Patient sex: M
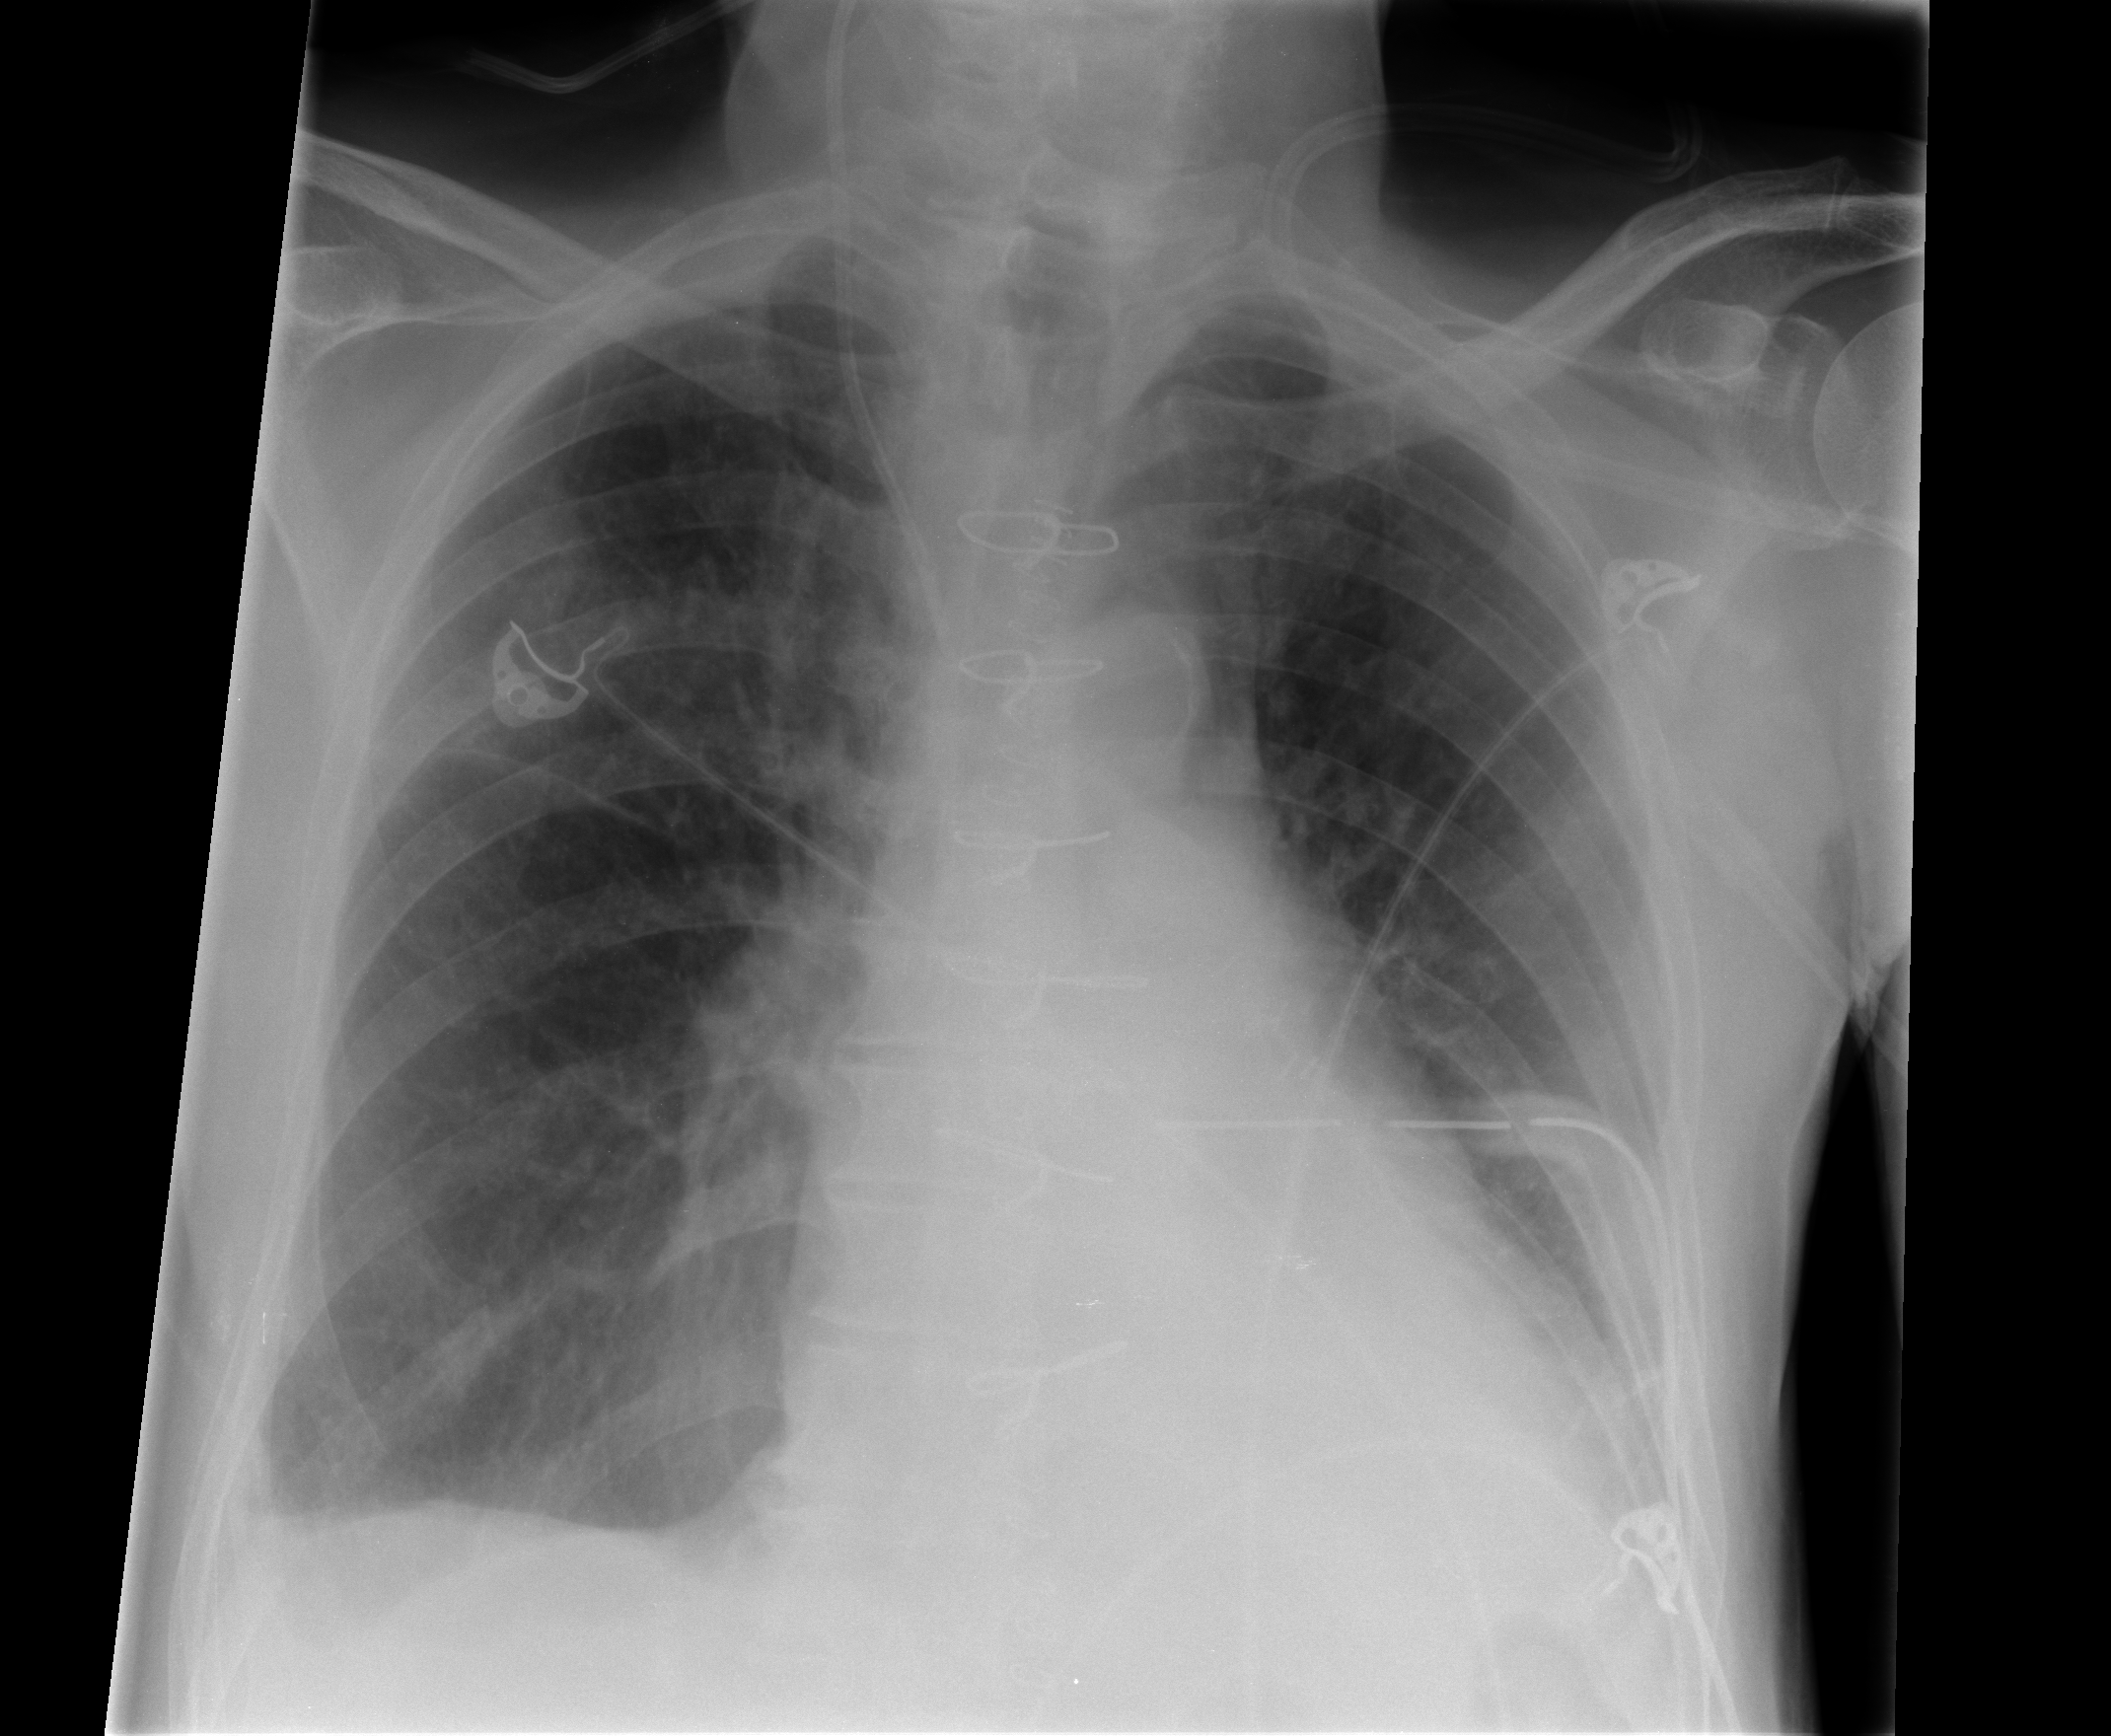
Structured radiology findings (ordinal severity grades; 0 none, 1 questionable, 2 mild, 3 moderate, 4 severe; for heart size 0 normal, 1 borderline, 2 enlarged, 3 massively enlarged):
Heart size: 2
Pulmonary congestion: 2
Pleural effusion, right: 2
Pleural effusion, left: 2
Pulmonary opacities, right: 2
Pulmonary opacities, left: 0
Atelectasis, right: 0
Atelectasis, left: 2